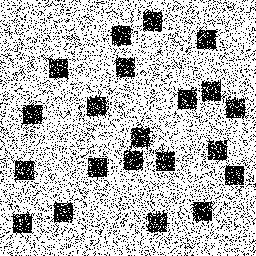
Squares: 21
Triangles: 0
Stars: 0
Total shapes: 21